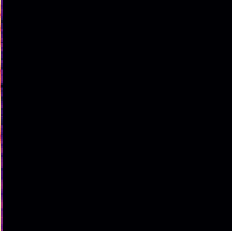
Sound class: Helicopter